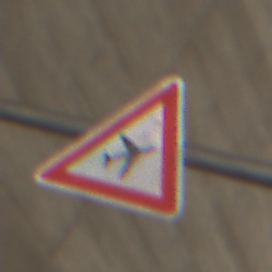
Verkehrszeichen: FlugbetriebLinks
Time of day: Midday
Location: Roofed (Tunnel)
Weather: NotSpecified
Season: NotSpecified
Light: Natural